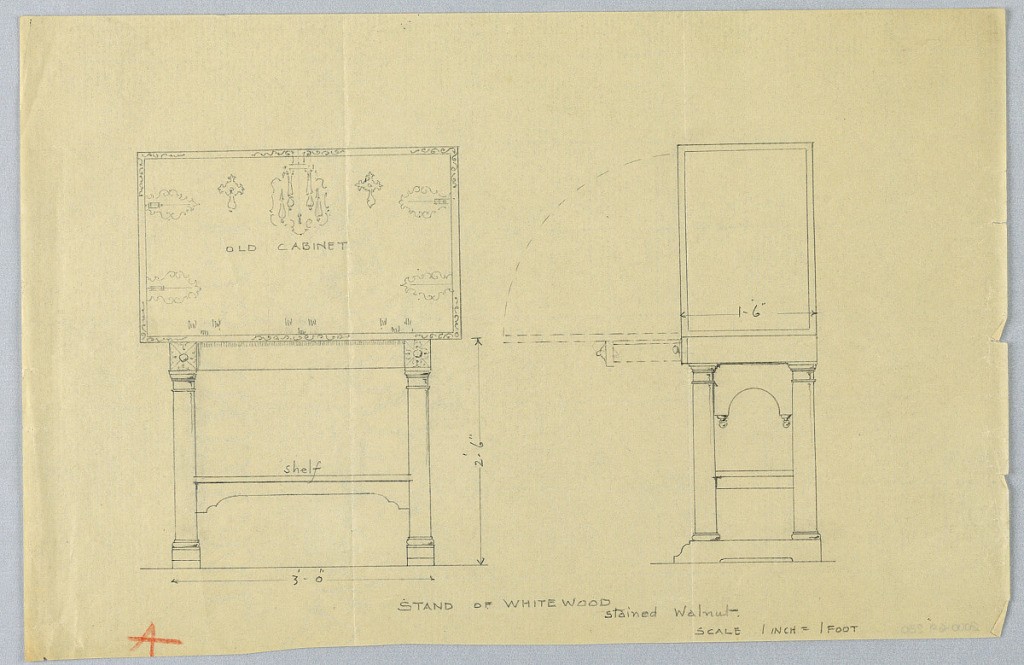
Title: Design "A" for Stand of Whitewood and Stained Walnut
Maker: A.N. Davenport Co.
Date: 1900–05
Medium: Graphite, red color pencil on thin cream paper
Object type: Drawing
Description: Elevation left and side view right; rectangular cabinet with elaborate stylized metalwork on front panel; pair of hinged plates surround keyhole escutcheon center; raised on columnar, slightly flaring supports joined below by shelf-like stretcher; side view shows cabinet standing on 2 bracket-shaped platforms joined above by molded panel with arch-like cut-out center.